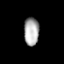
Tissue: prostate
Cell type: T cells
Senescence score: 0.7871
Nuclear area (px): 410
Mean DAPI intensity: 172.861